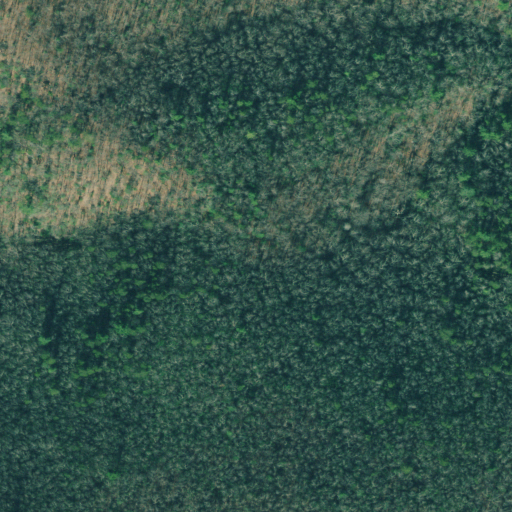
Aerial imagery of gap in Georgia named Piney Gap containing deciduous forest, mixed forest, and evergreen forest